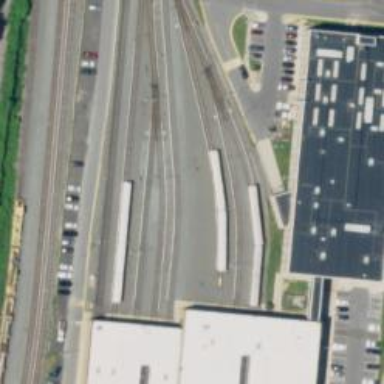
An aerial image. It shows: Electrified rail passing through service yard.